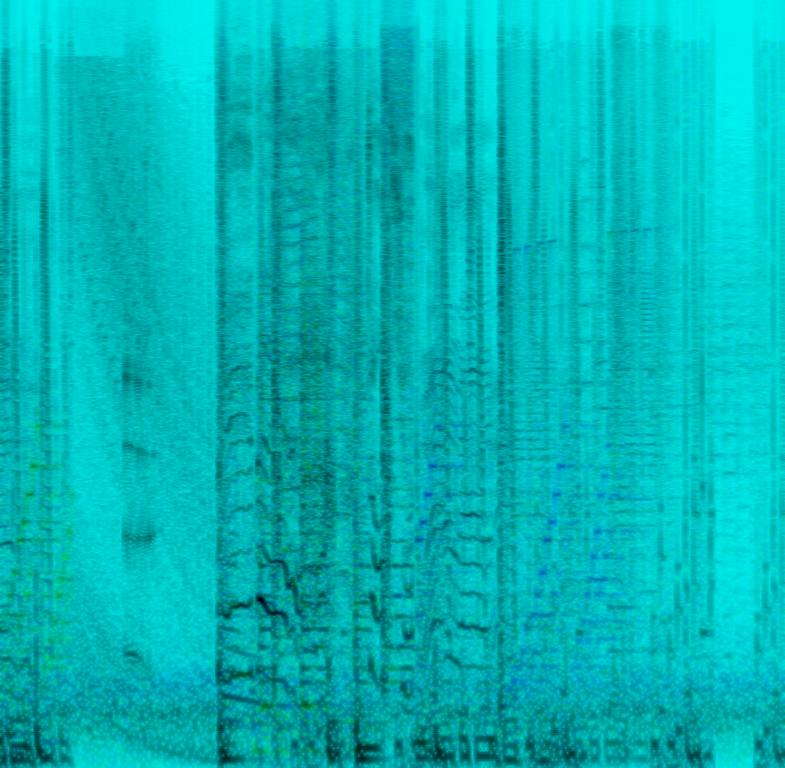
This is the opening jingle of a TV show that is in the style of a mashup. There is a male voice speaking and then burping. There is a melodic pad playing at random occasions. A female vocalist can be heard singing with a keyboard melody and an electronic drum beat very briefly. Then the male voice and the pad returns. There is a chaotic atmosphere. Separate samples from this piece could be used in both beat-making and DJ sets/remixes.